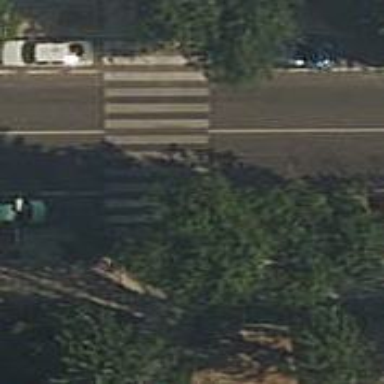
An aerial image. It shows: Pedestrian crossing with zebra markings on footway.